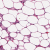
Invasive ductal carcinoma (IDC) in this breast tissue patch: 0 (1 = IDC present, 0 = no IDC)